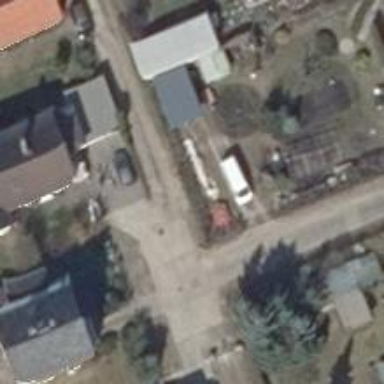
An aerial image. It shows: Footway with concrete surface.